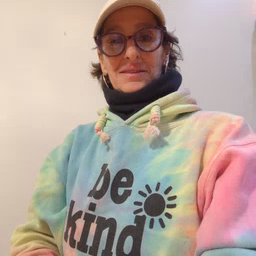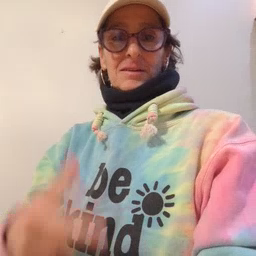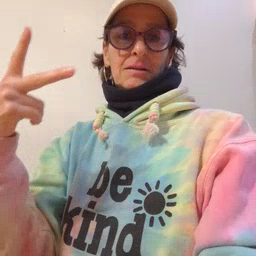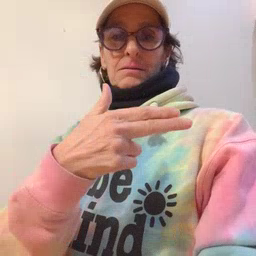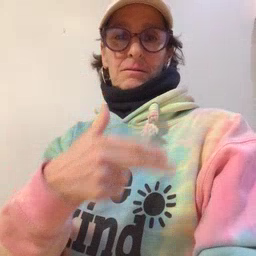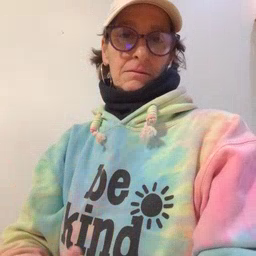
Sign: cut